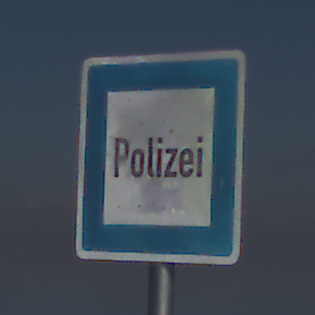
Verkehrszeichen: Polizei
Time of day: MorningAfternoon
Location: Outdoor (Nature)
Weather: PartlyCloudy
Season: NotSpecified
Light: Natural